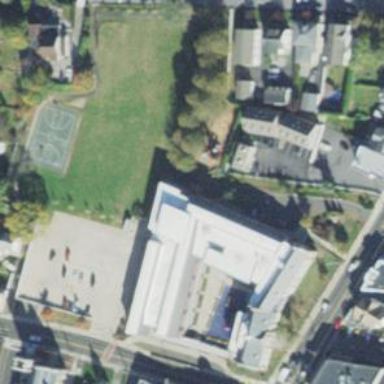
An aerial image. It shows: School.